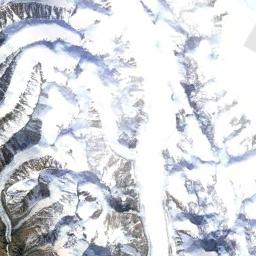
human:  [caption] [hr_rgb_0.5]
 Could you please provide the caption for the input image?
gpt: A snow-covered mountain covered in large areas .

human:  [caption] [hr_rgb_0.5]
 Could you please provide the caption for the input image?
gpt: There is a lot of snow on the snowberg .

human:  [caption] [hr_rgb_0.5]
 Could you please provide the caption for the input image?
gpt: The snow berg is consist of bare land and white snow .

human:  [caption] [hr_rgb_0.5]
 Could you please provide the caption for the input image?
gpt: The snowberg is covered with glaciers and some U-shaped valleys are in the snowberg .

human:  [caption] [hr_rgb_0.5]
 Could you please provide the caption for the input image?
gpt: There are full of snow on the snowberg .